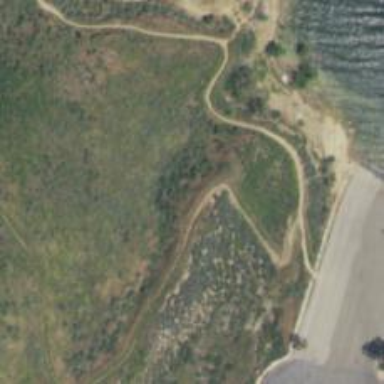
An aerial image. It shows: Path with excellent trail visibility.